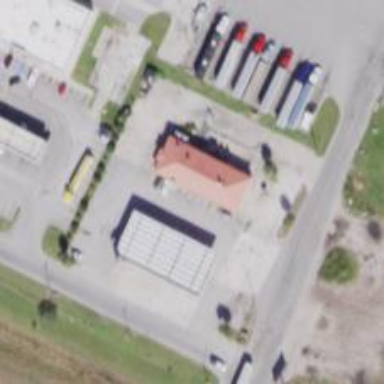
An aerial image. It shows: Convenience shop.